Question: I'm using <URL> where I'm testing the ability to upload data from the file to a table in MySQL. The data I extract will always start at cell C8 and I will need data in Columns C, D, E, F, and G until the rows are blank.
Right now, the code below will extract the data. I was able to echo all of my values, the problem seems to lie in the '$insertTable' query (or near it) because the data is not inserting.
The script runs through, the message appears that '"Record has been added"', but when I look at my table in phpMyAdmin - I see nothing.
Can anyone spot the error(s)?? Also, if anyone wants to give me pointers on converting this to PDO it would be greatly appreciated!!
'''
<?php
/************************ YOUR DATABASE CONNECTION START HERE ****************************/
define ("DB_HOST", "localhost"); // set database host
define ("DB_USER", "root"); // set database user
define ("DB_PASS",""); // set database password
define ("DB_NAME","setpoints"); // set database name
define ("DSN", "mysql:host=".DB_HOST.";dbname=".DB_NAME.";charset=utf8");
$link = mysql_connect(DB_HOST, DB_USER, DB_PASS) or die("Couldn't make connection.");
$db = mysql_select_db(DB_NAME, $link) or die("Couldn't select database");
$databasetable = "job21433";
/************************ YOUR DATABASE CONNECTION END HERE ****************************/
$jobnum = "21433189-01";
set_include_path(get_include_path() . PATH_SEPARATOR . 'Classes/');
include 'PHPExcel/IOFactory.php';
// This is the file path to be uploaded.
$inputFileName = '21433189_LadnerLiesure_pointsreport.xlsx';
try {
$objPHPExcel = PHPExcel_IOFactory::load($inputFileName);
} catch(Exception $e) {
die('Error loading file "'.pathinfo($inputFileName,PATHINFO_BASENAME).'": '.$e->getMessage());
}
$allDataInSheet = $objPHPExcel->getActiveSheet()->toArray(null,true,true,true);
$arrayCount = count($allDataInSheet); // Here get total count of row in that Excel sheet
for($i=8;$i<=$arrayCount;$i++){
$block_name = trim($allDataInSheet[$i]["C"]);
$typ = trim($allDataInSheet[$i]["D"]);
$obj_id = trim($allDataInSheet[$i]["E"]);
$device_id = trim($allDataInSheet[$i]["F"]);
$obj_name = trim($allDataInSheet[$i]["G"]);
$query = "SELECT BLOCK_NAME FROM 'job21433' WHERE BLOCK_NAME = '".$block_name."' and TYP = '".$typ."' and OBJ_ID = '".$obj_id."' and DEVICE_ID = '".$device_id."' and OBJ_NAME = '".$obj_name."'";
$sql = mysql_query($query);
$recResult = mysql_fetch_array($sql);
$existName = $recResult["BLOCK_NAME"];
if($existName=="") {
$insertTable= mysql_query("insert into 'job21433' (JOBNUM, BLOCK_NAME, TYP, OBJ_ID, DEVICE_ID, OBJ_NAME) values('".$jobnum."', '".$block_name."', ".$typ."', ".$obj_id."', ".$device_id."', ".$obj_name."');");
$msg = 'object name = '.$obj_name.'Record has been added. <div style="Padding:20px 0 0 0;"><a href="">Go Back to tutorial</a></div>';
} else {
$msg = 'Record already exist. <div style="Padding:20px 0 0 0;"><a href="">Go Back to tutorial</a></div>';
}
}
echo "<div style='font: bold 18px arial,verdana;padding: 45px 0 0 500px;'>".$msg."</div>";
?>
'''
Here's how the database is setup:

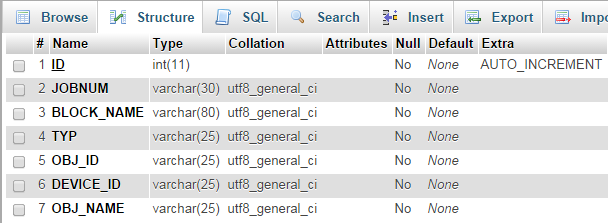
Answer: , ".$typ."', ".$obj_id."', ".$device_id."', ".$obj_name."' <- Missing Quotes?